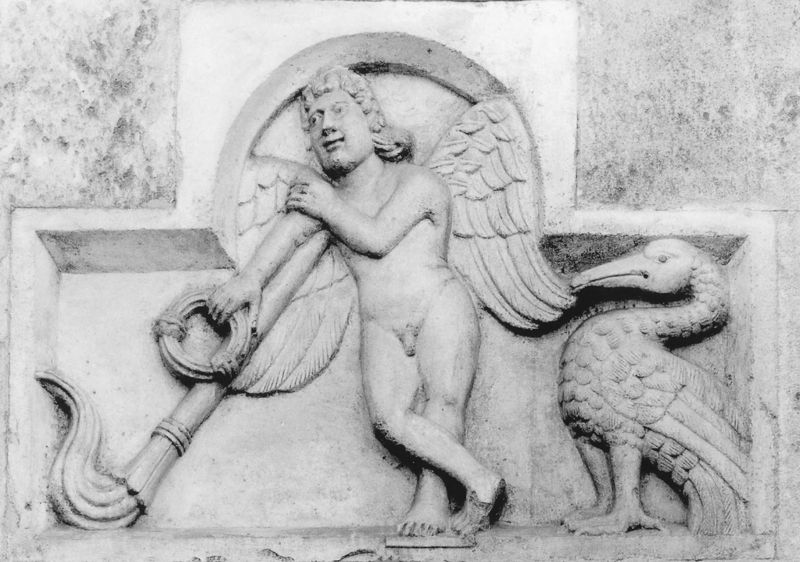
Titel: Dom S. Gimignano, Modena
Standort: Modena, Dom S. Gimignano (EU - I - Emilia-Romagna)
Schlagwörter: akt, feuer, flügel, mann, nackt, vogel, wasser, weiß, grau, marmor, schwarz, ornament, arme, federn, mensch, stein, füllhorn, hals, instrument, kirche, haare, locken, kreis, engel, putte, statue, beine, relief, bein, schnabel, stab, mauer, rundbogen, ring, foto, penis, flamme, kreuz, dom, schwarzweiß, kranich, pelikan, kranz, kathedrale, federkleid, heilig, fackel, diskus, pimmel, wandrelief, halbplastik, ausschütten, efackel